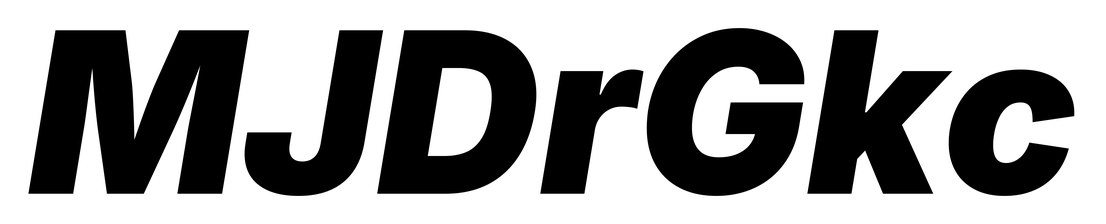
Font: Inter-Italic_Black_Italic